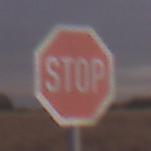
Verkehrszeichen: Stop
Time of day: SunriseSunset
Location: Outdoor (Nature)
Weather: PartlyCloudy
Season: NotSpecified
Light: Natural